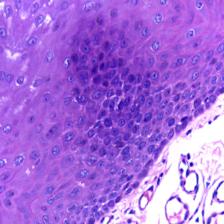
Diagnosis: Normal